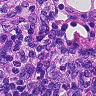
Metastatic tissue present: no